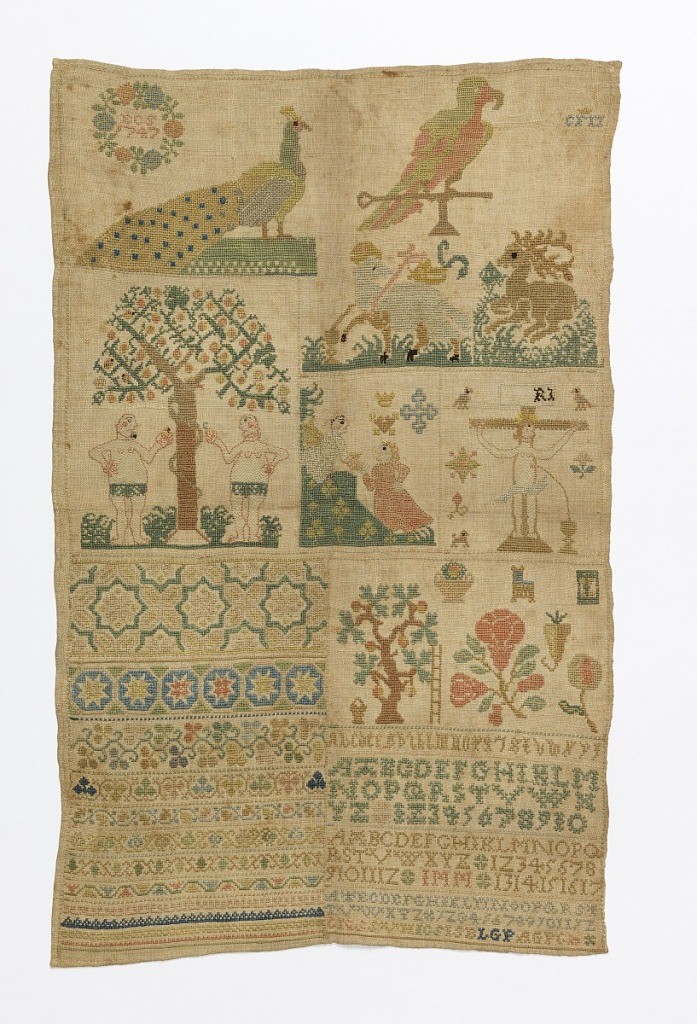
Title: Sampler
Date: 1747
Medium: silk embroidery on linen foundation Technique: two sided cross, half cross, and satin stitches on plain weave
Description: Birds, Pascal lamb, St. Hulbert's stag, Adam and Eve, the Annunciation, the Crucifixion, alphabets and sets of numerals.